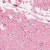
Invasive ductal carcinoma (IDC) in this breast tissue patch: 0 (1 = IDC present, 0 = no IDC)